Question: I am using sortable plugin of jQuery UI. This is my code:
'''
$(element).sortable({
handle: ".handle",
placeholder: "drophover",
connectWith: '.day ul',
helper: "clone",
scroll: false,
revert: 100,
receive: function (event, ui) {
//ui.item.parent doesn't return ul in console.log. However ui.item outputs li in //console.log
});
'''
If I do '$(ui.item).parent()', it still doesn't work. Attached is the image from my console.log

Please see that 'ul' is not outputted and my length is '0'.
It looks like we can't get parent inside 'receive' event of sortable. If I try it inside update, it works.
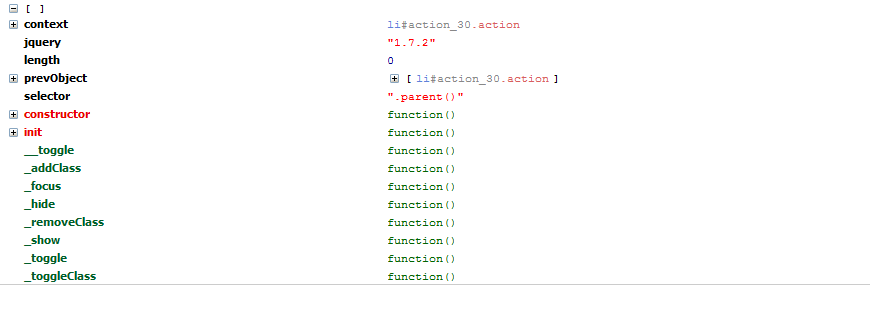
Answer: In the 'receive' callback, just use 'this'. It is equal to the container you dropped it in. In jQuery form it would simply be '$(this)'.